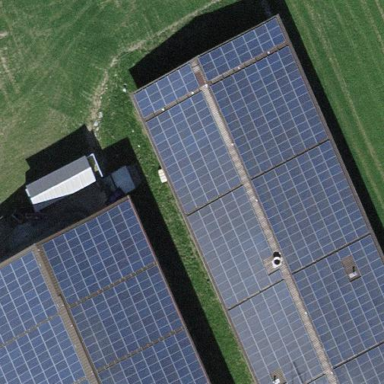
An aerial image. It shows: Solar power generator using photovoltaic method with solar photovoltaic panel types.